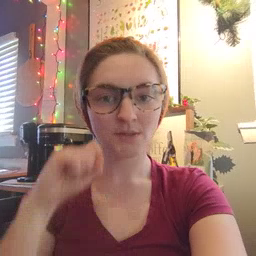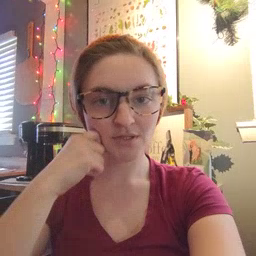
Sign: apple